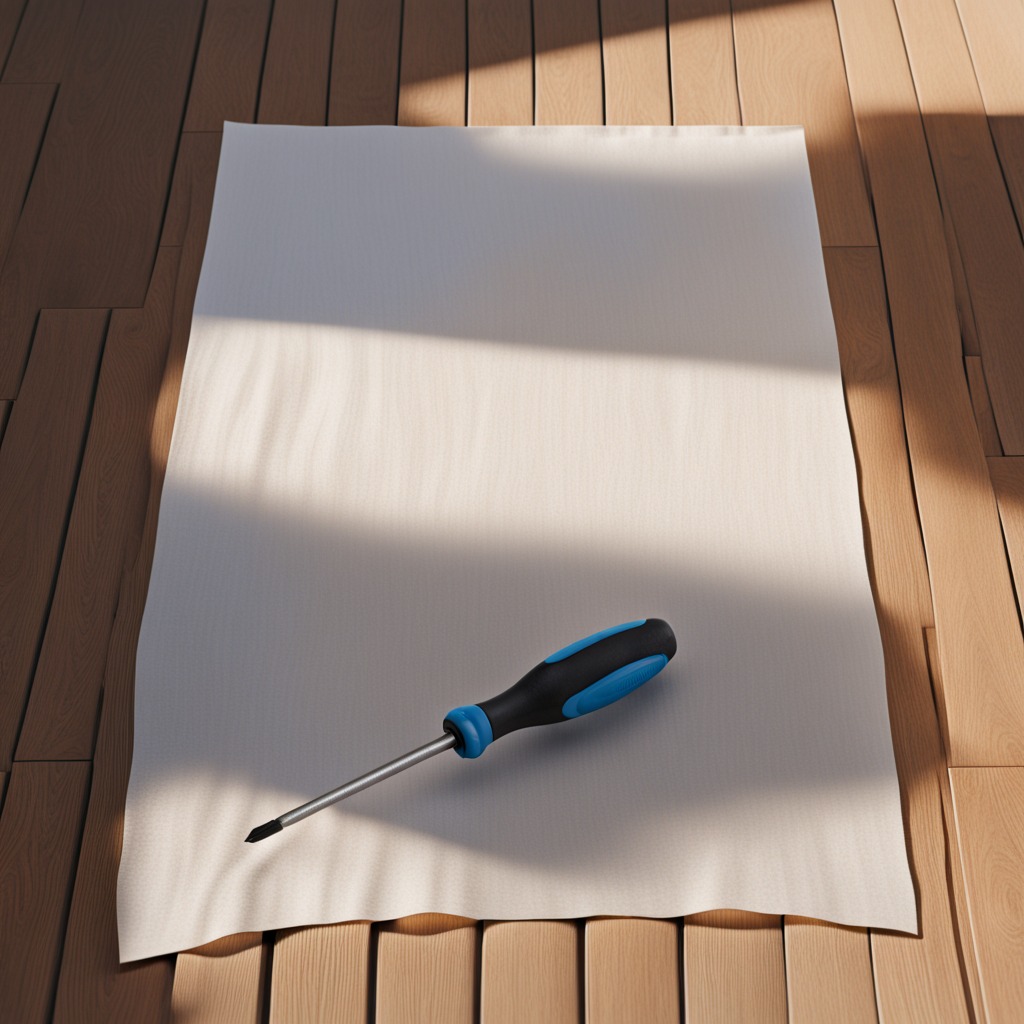
A screwdriver is lying on a wooden table in an outdoor workshop during daytime bright natural light soft shadows worn but beneath the cloth.